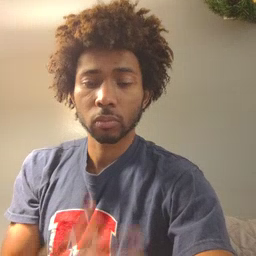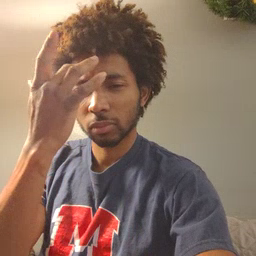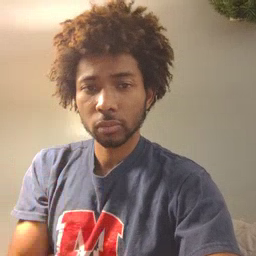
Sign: sick